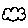
Label: cloud